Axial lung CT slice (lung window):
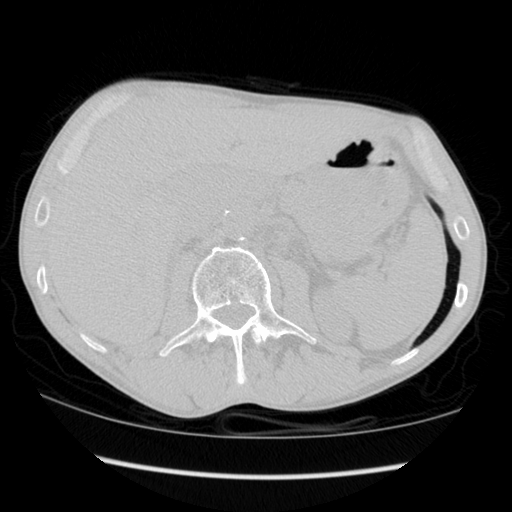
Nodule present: no